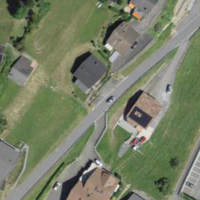
EUNIS habitat code: 55
Species observed at this site:
Aruncus dioicus